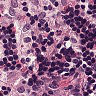
Metastatic tissue present: no